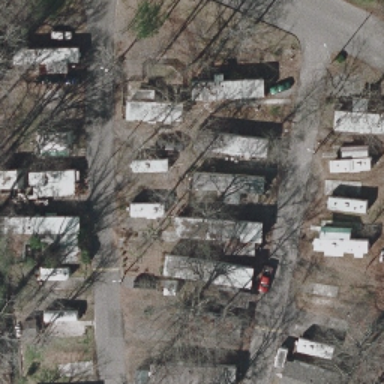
Many mobile homes arranged neatly in the mobile home park .